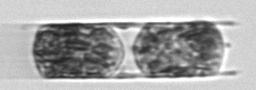
Label: Hemiaulus